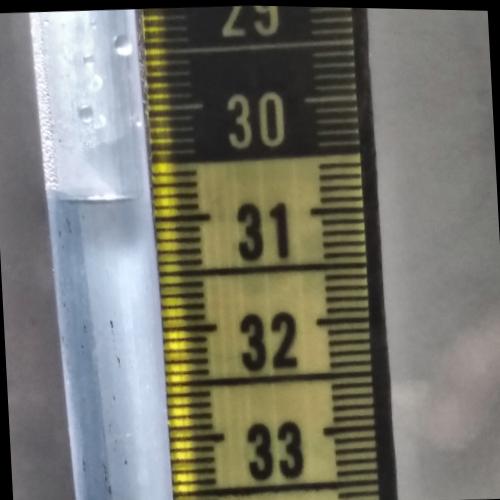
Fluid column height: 30.8 cm